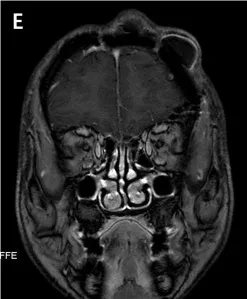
(A-F) All the MRI sequences depicted the lesions' low signals.
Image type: radiology (mri)